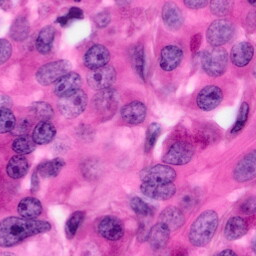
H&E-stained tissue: Pancreatic